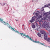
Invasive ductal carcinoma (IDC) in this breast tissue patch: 0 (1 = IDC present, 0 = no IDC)